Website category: jobs
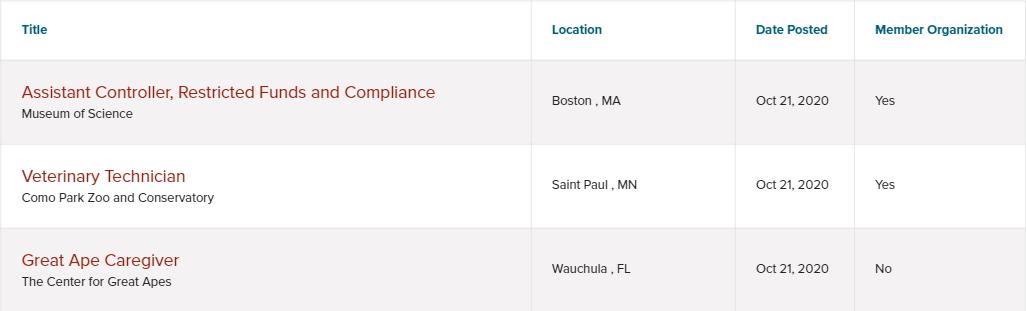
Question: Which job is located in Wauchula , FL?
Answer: Great Ape Caregiver

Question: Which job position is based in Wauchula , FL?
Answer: Great Ape Caregiver

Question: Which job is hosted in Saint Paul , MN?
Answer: Veterinary Technician

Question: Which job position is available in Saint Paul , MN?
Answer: Veterinary Technician

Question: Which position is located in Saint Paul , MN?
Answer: Veterinary Technician

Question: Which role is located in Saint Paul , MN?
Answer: Veterinary Technician

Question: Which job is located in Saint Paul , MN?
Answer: Veterinary Technician

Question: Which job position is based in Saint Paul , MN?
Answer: Veterinary Technician